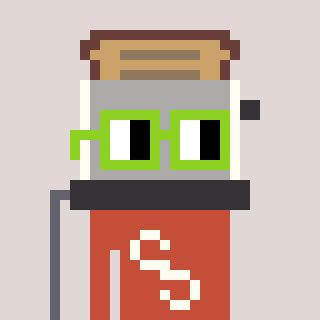
a pixel art character with square light green glasses, a toaster-shaped head and a rust-colored body on a warm background